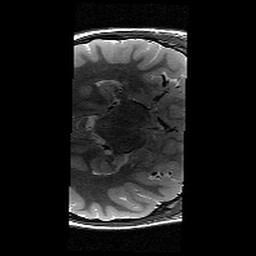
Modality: T2w
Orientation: axial
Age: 11
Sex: female
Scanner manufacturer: siemens
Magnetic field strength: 3 T
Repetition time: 9.23 s
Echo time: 0.067 s